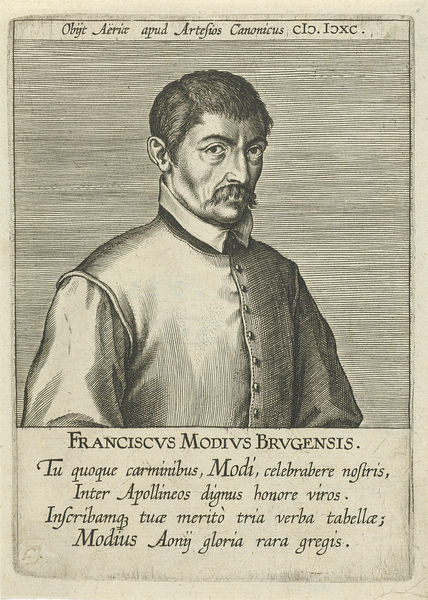
Titel: Portret van Franciscus Modius
Künstler: Philips Galle
Standort: Amsterdam
Institution: Rijksmuseum
Schlagwörter: grau, men, priest, black, collar, hair, nose, portrait, print, man, ear, eyes, male, suit, drawing, black and white, texture, chin, coat, buttons, etching, illustration, sketch, french, writing, mann, schwarz, weiss, cheeks, italian, engraving, book, western, shirt, poster, latin, zeichnung, button, text, mustache, moustache, sleeves, words, date, franciscus, modius, brows, etch, protrait, ad, word, canon, gloria, cheekbones, lids, add, moustaches, tu, brugensis, quoque, modivs, brows4, franciscus modius brugensis, franciscvs, striped background, franciscvs modivs brvgensis, modi, fransiscus modius brugensis